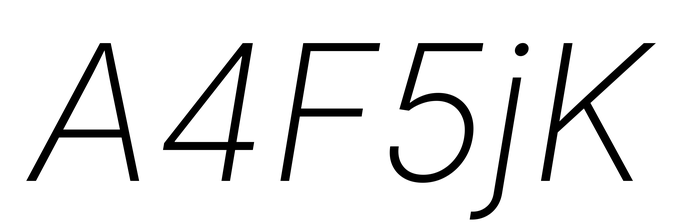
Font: Inter-Italic_ExtraLight_Italic